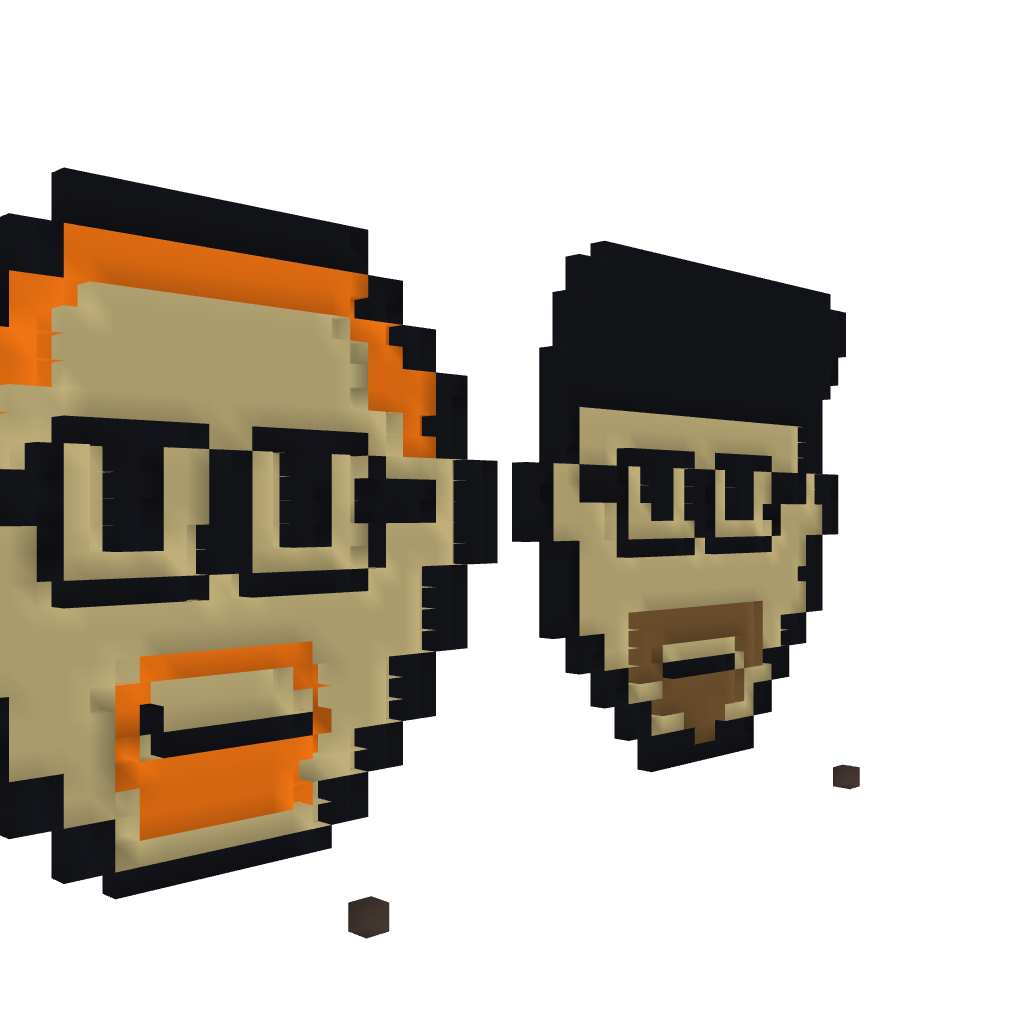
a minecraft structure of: Adam Savage and Jamie Hyneman